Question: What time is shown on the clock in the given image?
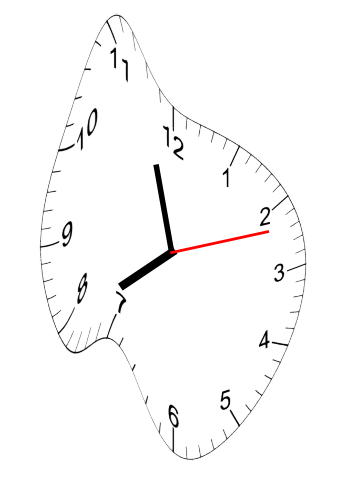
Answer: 07:57:12